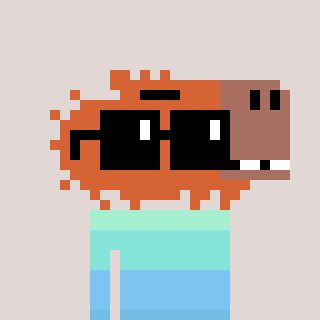
a pixel art character with square black sunglasses, a capybara-shaped head and a magenta-colored body on a warm background